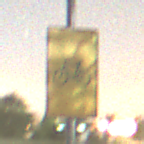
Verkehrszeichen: RadverkehrOhnePfeilsymbol
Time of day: Night
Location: Outdoor (Nature)
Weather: Clear
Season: NotSpecified
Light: Natural